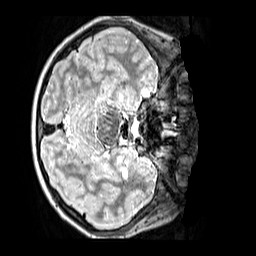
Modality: T2w
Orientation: axial
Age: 10
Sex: male
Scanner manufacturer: siemens
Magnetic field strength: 3 T
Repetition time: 3.2 s
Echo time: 0.408 s